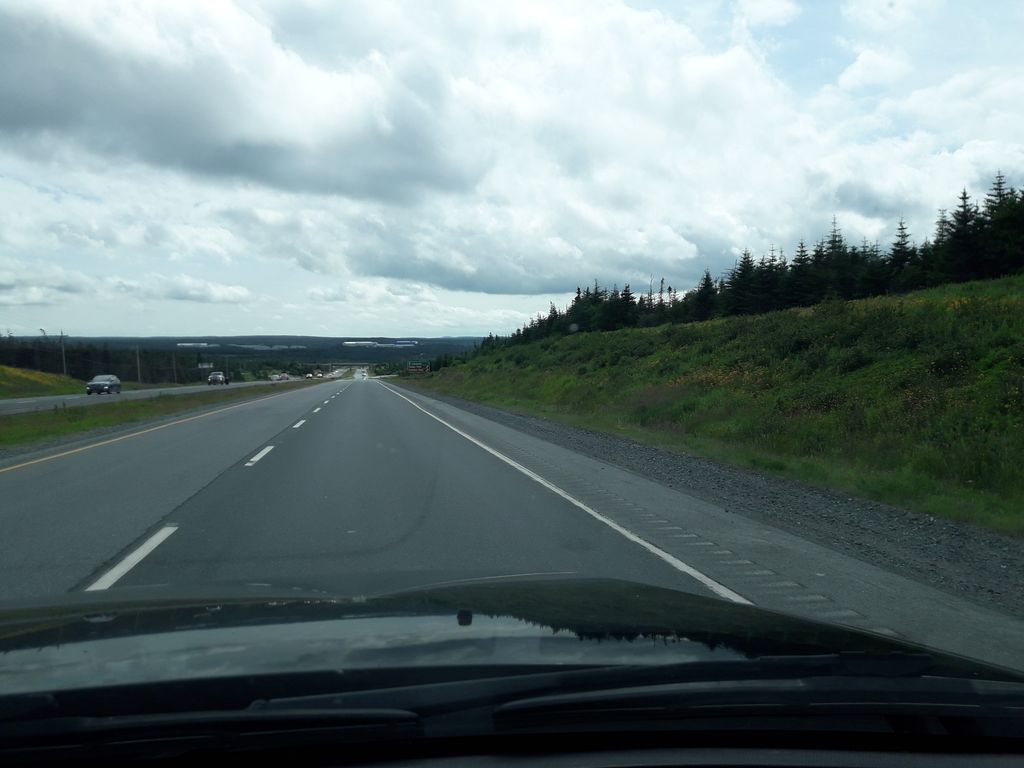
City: st_johns